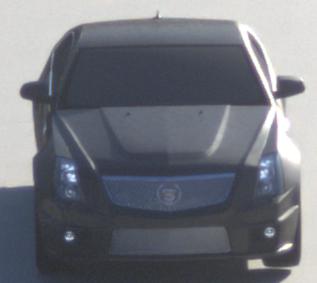
Make: Cadillac
Model: CTS-V
Detailed model: CTS-V (II) Limousine
Model produced from: 2008/11
Model produced until: 2010/12
Doors: 4
Color: gray
Road condition: dry road
Daytime: sunrise or sunset
Contrast: medium contrast